Question: I am having an hsv mat file in opencv and I want to separate the channels. I found cvSplit( hsv, h, s, v, NULL ), but it doesn't work with Mat files. How is it then, to keep just the first channel h of from the Mat image file??
My result is the above. Basically is the image that I convert, I can see the face but in weird tones.

The code used:
'''
cvtColor(cropped_rgb, cropped_hsv, CV_BGR2HSV);
split(cropped_hsv, channels);
cropped_hsv = channels[0];
imshow("cropped_hsv", cropped_hsv);
'''
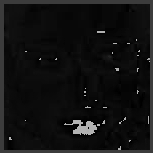
Answer: You can simply use <URL>:
'''
Mat hsv;
vector<Mat> channels;
split(hsv, channels);
'''
channels[0], channels[1], channels[2] will contain your H, S, V respectively.